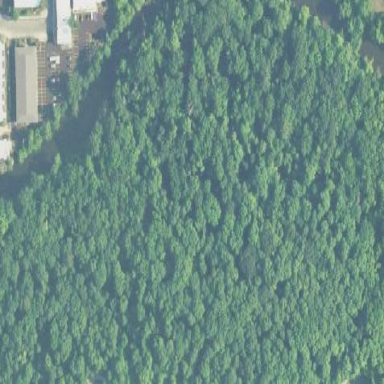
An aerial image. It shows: Nature reserve in woodland area.